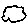
Label: cloud